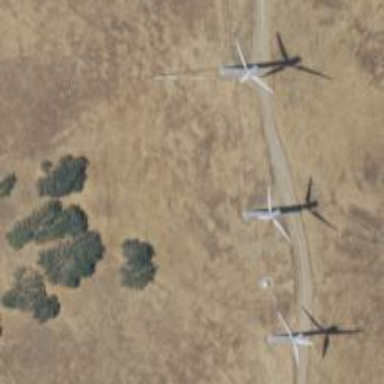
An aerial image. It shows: Wind turbine generator manufactured by Vestas. The generator utilizes wind as its source of power.